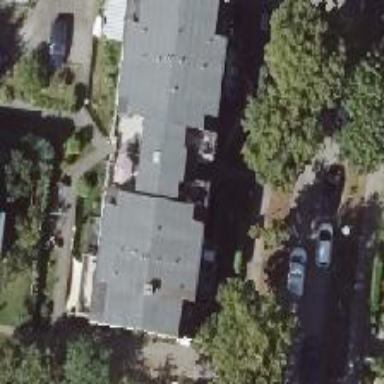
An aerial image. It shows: Apartments housed in building with gambrel roof.